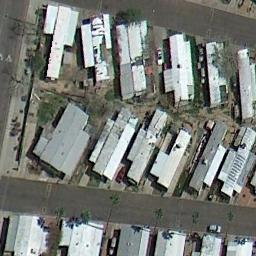
Label: residential